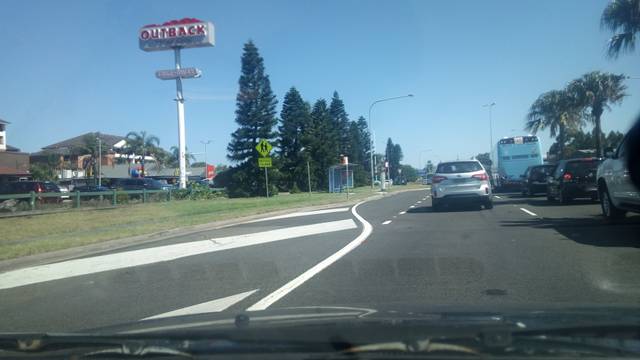
Region: Australia
Coordinates: -34.402, 150.891